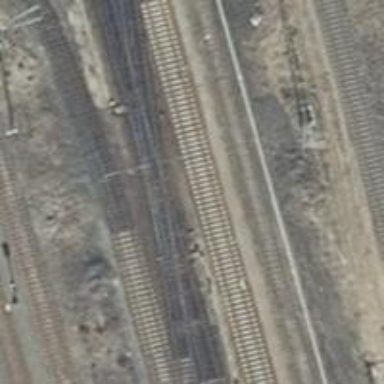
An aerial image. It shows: Rail siding with electrified contact lines for trains.